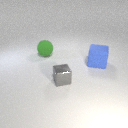
large green rubber sphere behind large blue rubber cube